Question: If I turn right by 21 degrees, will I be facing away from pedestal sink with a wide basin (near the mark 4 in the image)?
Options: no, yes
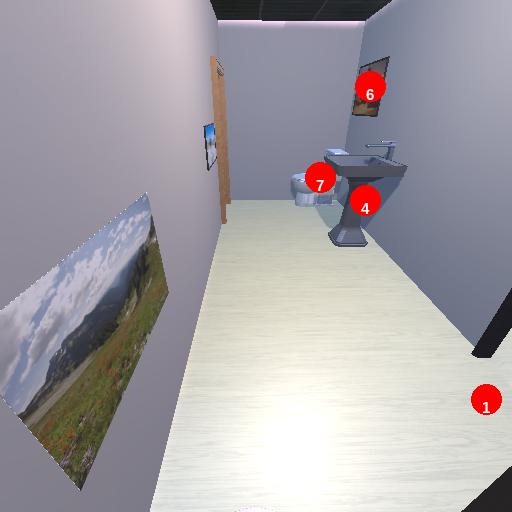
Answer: no